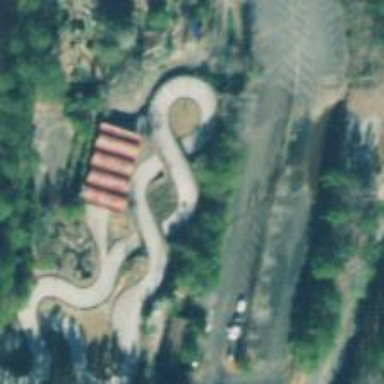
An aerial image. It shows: Karting raceway bridge.